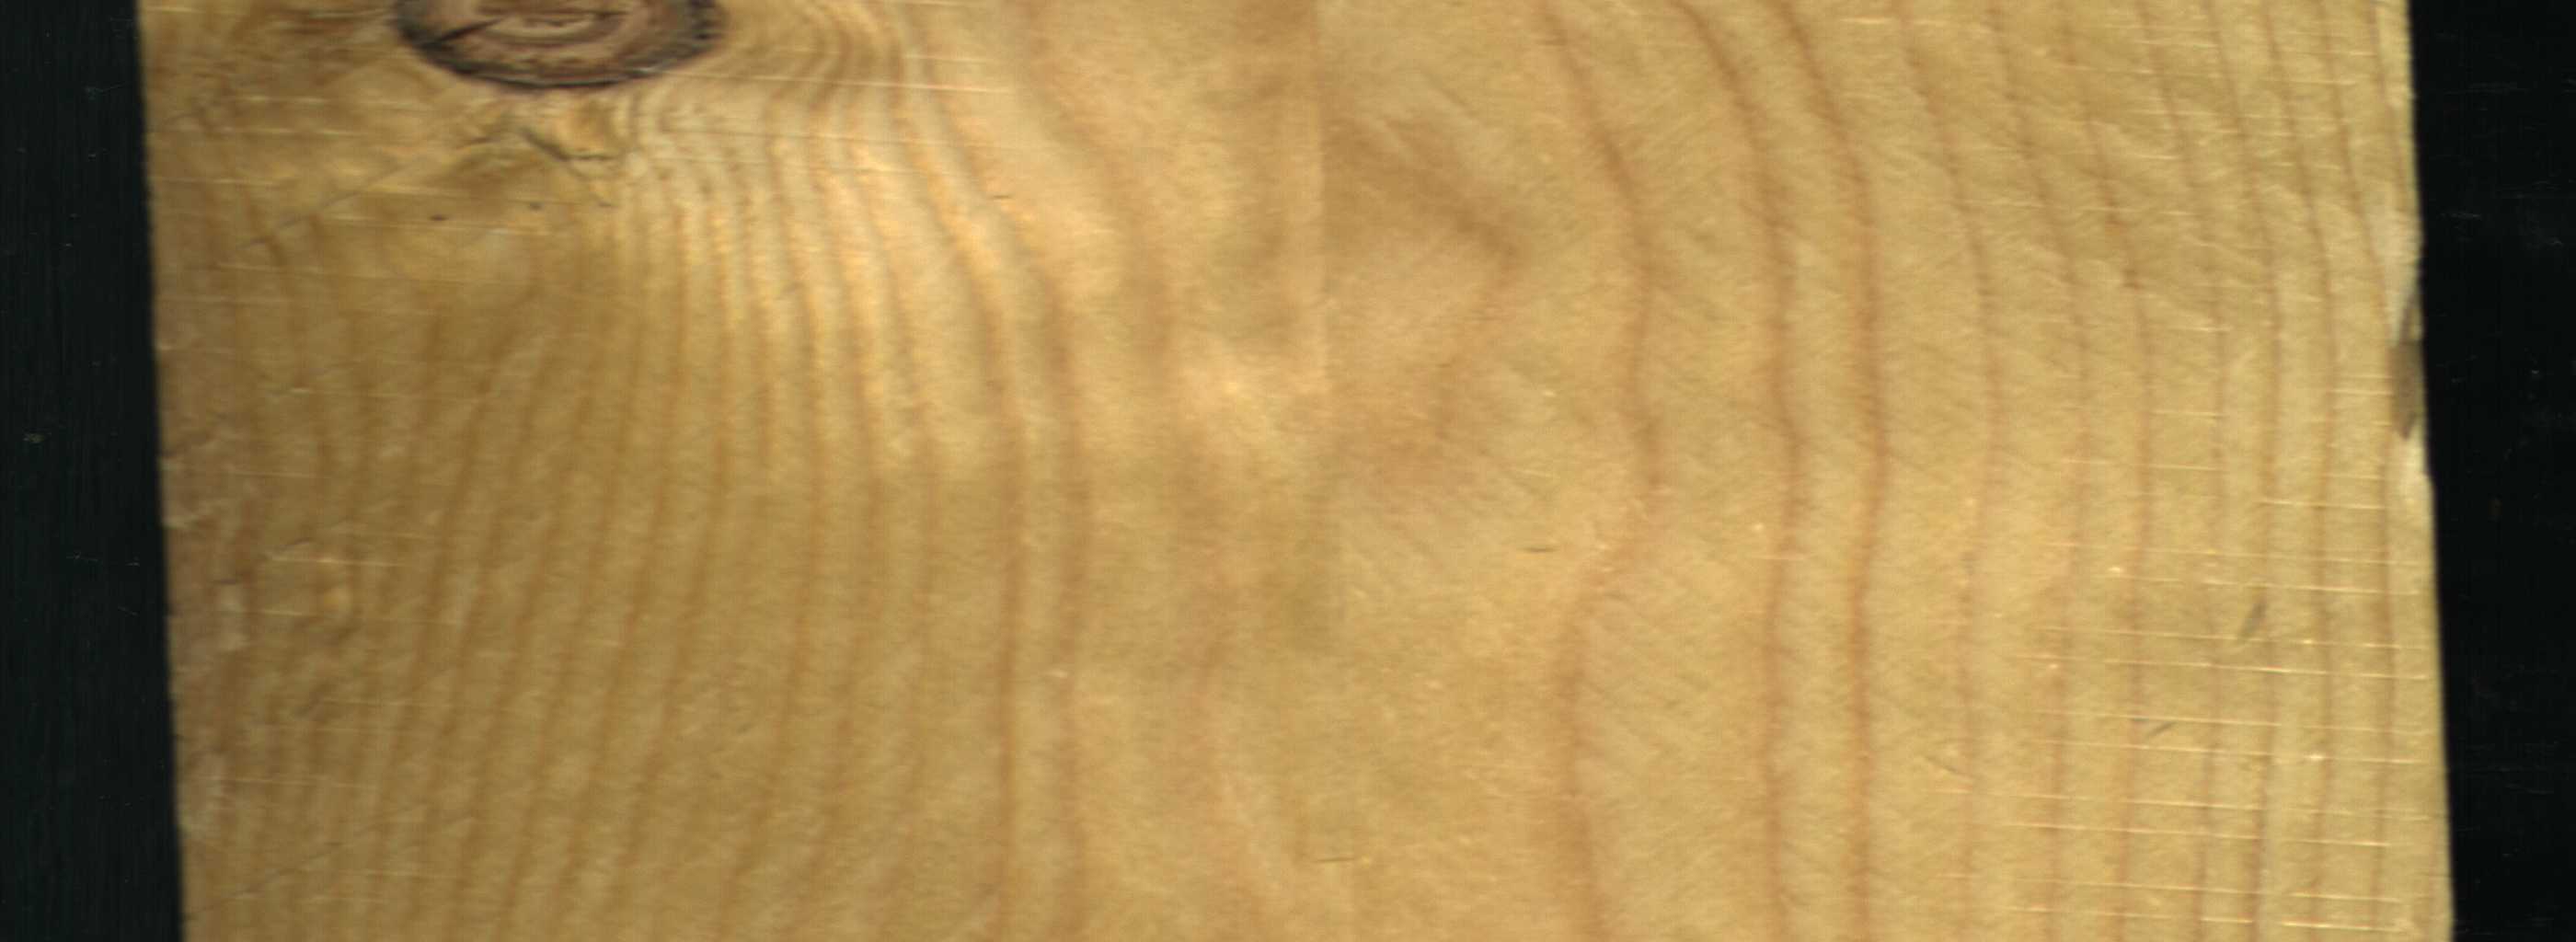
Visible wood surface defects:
Dead_Knot